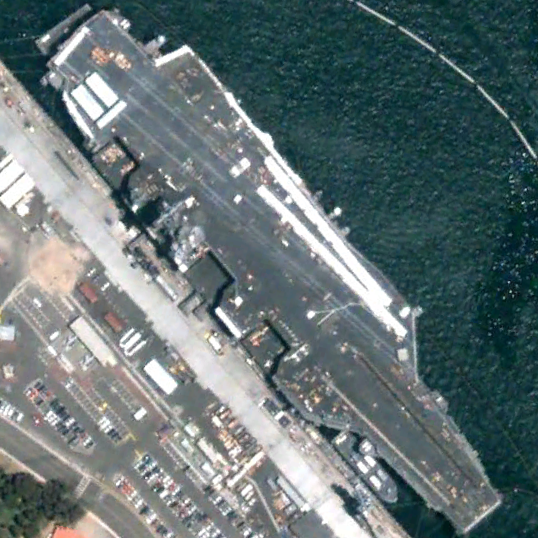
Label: Nimitz-class_aircraft_carrier